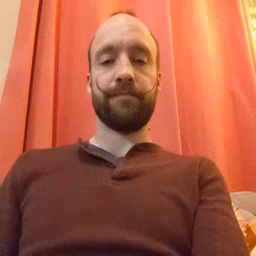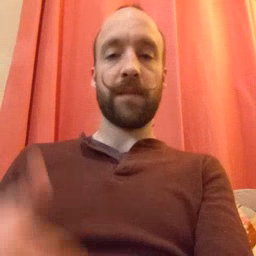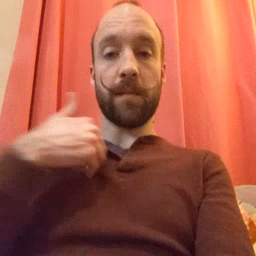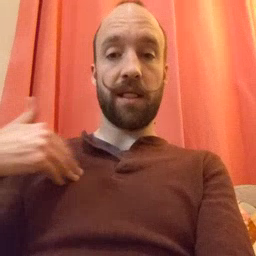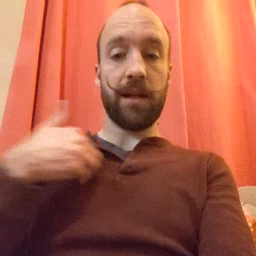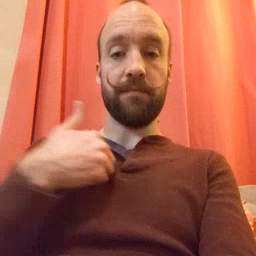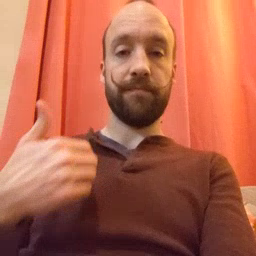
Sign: animal